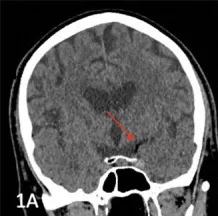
Left hypodense M1 artery (red arrow).
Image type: radiology (ct)